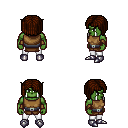
a pixel art fantasy rpg character, male body template, orc, green skin, leather chest armor, white pants, brown pageboy hairstyle, cloth bracers, metal boots, four views (front, back, left, right), 2x2 character sprite sheet, small pixel art, hard edges, no anti-aliasing